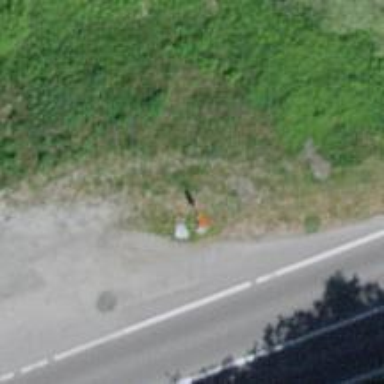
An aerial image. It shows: Pole supporting roof covering pipeline marker.